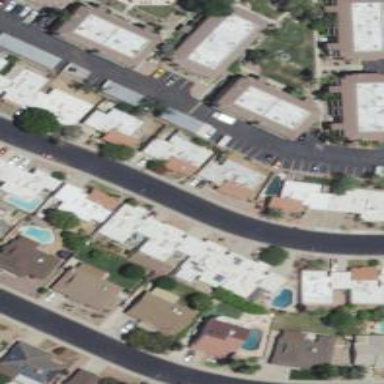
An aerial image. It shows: Neighborhood.